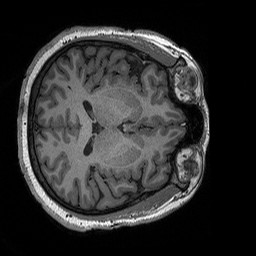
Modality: T1w
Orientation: axial
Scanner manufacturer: siemens
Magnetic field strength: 3 T
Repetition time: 2.3 s
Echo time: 0.00294 s